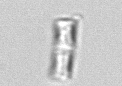
Label: Bacillariophyceae_morphotype1